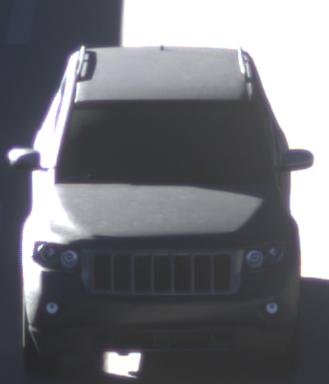
Make: Jeep
Model: Grand Cherokee
Detailed model: WK2
Model produced from: 2010
Model produced until: 2021
Doors: 5
Color: gray
Road condition: dry road
Daytime: sunrise or sunset
Contrast: medium contrast